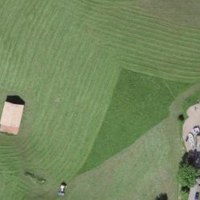
EUNIS habitat code: 24
Species observed at this site:
Veronica chamaedrys